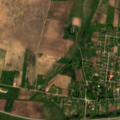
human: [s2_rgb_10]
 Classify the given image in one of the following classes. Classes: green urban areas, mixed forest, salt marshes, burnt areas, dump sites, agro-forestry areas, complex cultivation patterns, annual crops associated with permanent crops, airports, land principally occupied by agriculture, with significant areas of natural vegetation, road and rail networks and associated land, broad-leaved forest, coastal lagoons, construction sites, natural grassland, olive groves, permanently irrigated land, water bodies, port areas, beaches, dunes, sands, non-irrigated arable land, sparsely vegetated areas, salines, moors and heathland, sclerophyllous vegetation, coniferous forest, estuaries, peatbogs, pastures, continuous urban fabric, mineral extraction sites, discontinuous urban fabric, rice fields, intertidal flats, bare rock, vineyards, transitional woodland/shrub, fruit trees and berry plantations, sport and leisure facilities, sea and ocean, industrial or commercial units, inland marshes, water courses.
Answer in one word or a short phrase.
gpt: discontinuous urban fabric, non-irrigated arable land, complex cultivation patterns